Question: I try to migrate a small application to Entity Framework Core but I cant get the many to many relation to work.
First my 'Entities'
'''
public class Currency : Entity<int>, IMayHaveUser
{
public string Code { get; set; }
public string Name { get; set; }
public string Symbol { get; set; }
public virtual List<CountryCurrency> CountryCurrencies { get; set; }
public bool IsUserDefined => User != null;
[ForeignKey("UserId")]
public virtual User User { get; set; }
public long? UserId { get; set; }
}
public class Country : Entity<int>, IMayHaveUser
{
public string Iso2Code { get; set; }
public virtual ICollection<Era> Eras { get; set; }
public string Name { get; set; }
public virtual List<CountryCurrency> CountryCurrencies { get; set; }
[NotMapped]
public bool IsUserDefined => User != null;
[ForeignKey("UserId")]
public virtual User User { get; set; }
public long? UserId { get; set; }
}
public class CountryCurrency : Entity<Guid>
{
public int CountryId { get; set; }
public Country Country { get; set; }
public int CurrencyId { get; set; }
public Currency Currency { get; set; }
}
'''
and my DbContext is
> modelBuilder.Entity().HasKey(currency => new {
currency.CountryId, currency.CurrencyId });
modelBuilder.Entity()
.HasOne(pt => pt.Country)
.WithMany(p => p.CountryCurrencies)
.HasForeignKey(pt => pt.CountryId);'''
modelBuilder.Entity<CountryCurrency>()
.HasOne(pt => pt.Currency)
.WithMany(t => t.CountryCurrencies)
.HasForeignKey(pt => pt.CurrencyId);
'''
now when I add a currency for example
> '''
Currency currency;
Country country;
CountryCurrency countryCurrency;
currency = new Currency();
currency.Id = i++;
currency.User = null;
currency.Code = "ETB";
currency.Name = "Ethiopian Birr";
currency.Symbol = "Br";
country =
this._context.Countries.FirstOrDefault(
country1 => country1.Iso2Code == "ET");
if (country != null)
{
currency.CountryCurrencies = new List<CountryCurrency>();
countryCurrency = new CountryCurrency();
countryCurrency.Country = country;
countryCurrency.Currency = currency;
currency.CountryCurrencies.Add(countryCurrency);
this.InitialCurrencies.Add(currency);
}
this._context.Currencies.Add(currency);
'''
so when now I'm retrieve the data in my test I get this with this code
'''
Country = context.Countries.Include(country => country.CountryCurrencies).First();
'''

I can't get the currency the id is set but the property not...
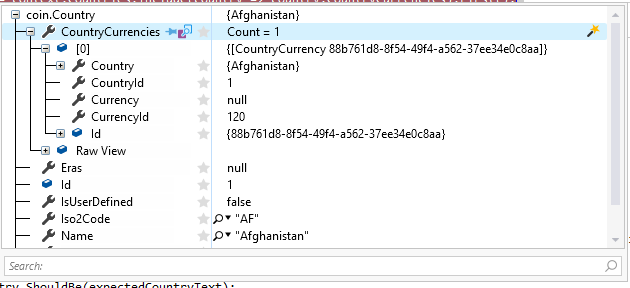
Answer: You have also to include the currency entity, not just the join entity
'''
Country = context.Countries
.Include(country => country.CountryCurrencies)
.ThenInclude(e => e.Currency)
.First();
'''